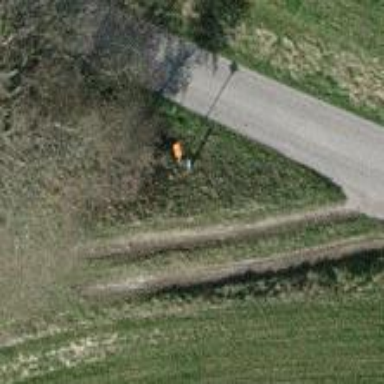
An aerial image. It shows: Aerial marker on support pole.